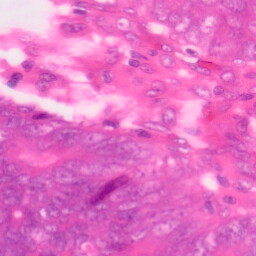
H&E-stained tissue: Colon